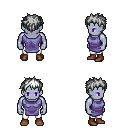
a pixel art fantasy rpg character, male body template, dark elf, purple skin, chain tabard jacket, white pants, white bedhead hairstyle, brown shoes, four views (front, back, left, right), 2x2 character sprite sheet, small pixel art, hard edges, no anti-aliasing